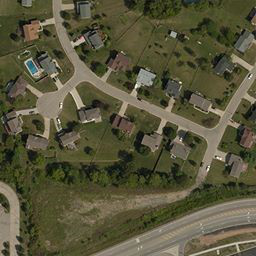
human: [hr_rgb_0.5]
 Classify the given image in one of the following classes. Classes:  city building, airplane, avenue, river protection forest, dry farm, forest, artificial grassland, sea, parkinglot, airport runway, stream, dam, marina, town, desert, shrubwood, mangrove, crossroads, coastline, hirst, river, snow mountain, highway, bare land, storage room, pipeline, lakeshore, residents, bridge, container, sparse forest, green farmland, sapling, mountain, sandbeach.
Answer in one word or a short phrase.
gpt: town